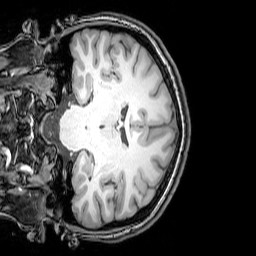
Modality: T1w
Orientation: coronal
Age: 22
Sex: female
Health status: healthy
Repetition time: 0.081 s
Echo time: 0.037 s